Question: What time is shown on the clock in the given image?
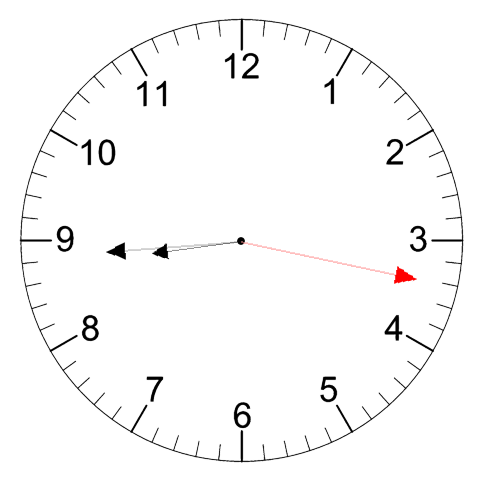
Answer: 08:44:17